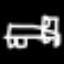
Label: bed